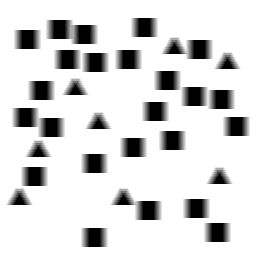
Squares: 24
Triangles: 8
Stars: 0
Total shapes: 32